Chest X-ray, AP view. Patient: 58 years old, sex M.
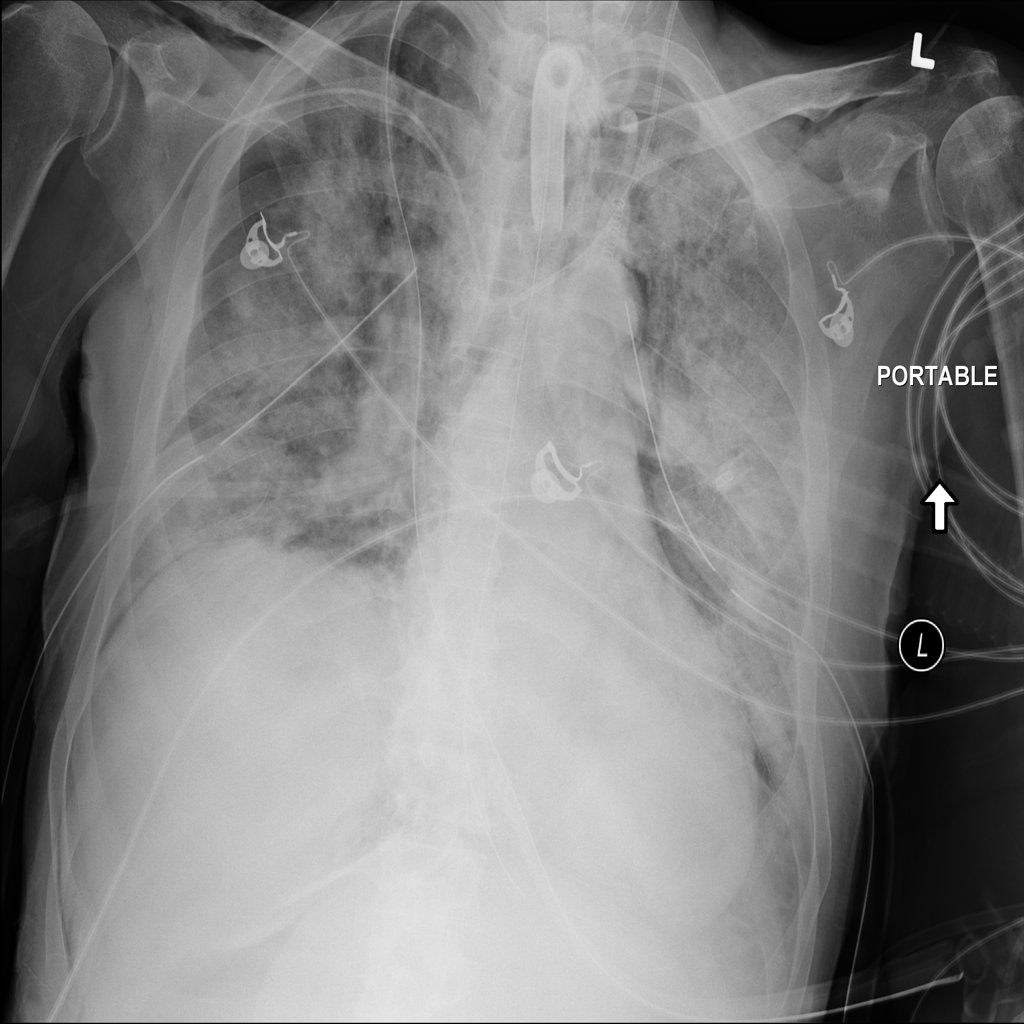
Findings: No Finding